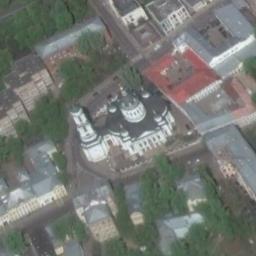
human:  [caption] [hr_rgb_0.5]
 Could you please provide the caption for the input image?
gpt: This is a church  There are many trees around it .

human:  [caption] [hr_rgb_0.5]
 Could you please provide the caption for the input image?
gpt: The church with some towers is surrounded by other buildings and some trees .

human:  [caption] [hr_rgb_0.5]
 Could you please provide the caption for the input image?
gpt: The church is surrounded by some buildings and trees .

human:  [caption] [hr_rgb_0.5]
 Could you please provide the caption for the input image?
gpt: A church with white walls, A black tower on the roof, Several buildings and roads and trees around the church .

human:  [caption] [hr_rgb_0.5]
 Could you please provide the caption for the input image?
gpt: There are many buildings near the church .